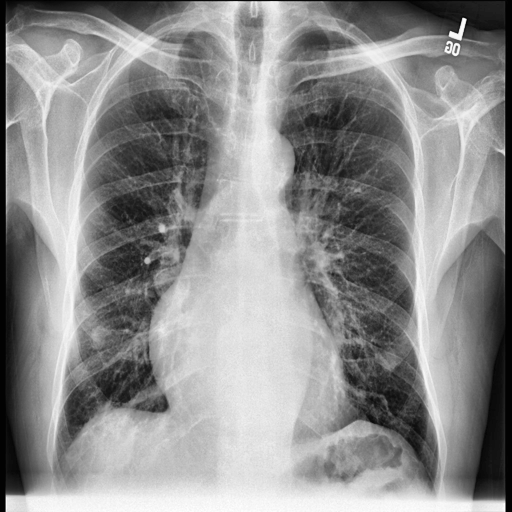
Finding: NORMAL